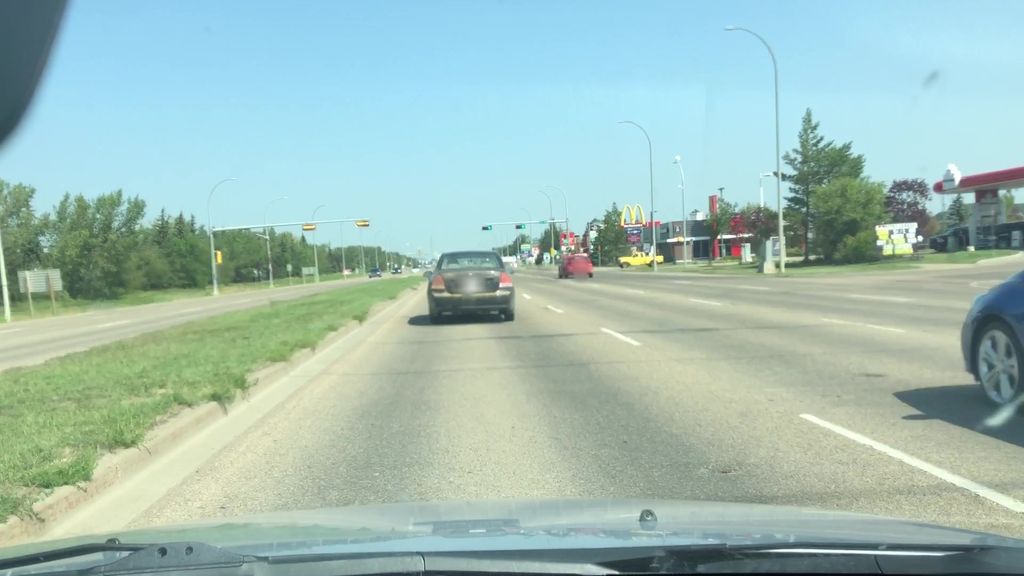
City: edmonton